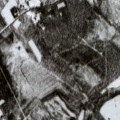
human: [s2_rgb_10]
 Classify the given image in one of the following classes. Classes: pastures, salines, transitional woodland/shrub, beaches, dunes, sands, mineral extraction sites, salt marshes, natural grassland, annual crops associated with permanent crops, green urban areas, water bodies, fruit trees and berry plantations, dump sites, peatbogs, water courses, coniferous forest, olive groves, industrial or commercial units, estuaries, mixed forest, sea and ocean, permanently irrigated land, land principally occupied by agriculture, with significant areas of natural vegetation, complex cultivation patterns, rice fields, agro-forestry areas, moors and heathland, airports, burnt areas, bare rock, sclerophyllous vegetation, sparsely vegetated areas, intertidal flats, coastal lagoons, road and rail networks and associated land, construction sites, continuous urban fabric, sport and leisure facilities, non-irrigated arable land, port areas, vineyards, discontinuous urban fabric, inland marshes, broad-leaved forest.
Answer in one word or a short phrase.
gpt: discontinuous urban fabric, coniferous forest, mixed forest, transitional woodland/shrub